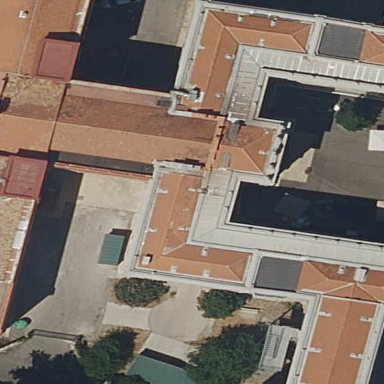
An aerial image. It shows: Hospital building.